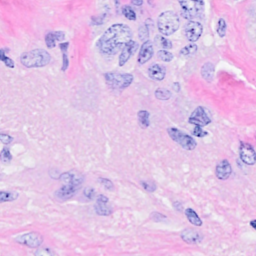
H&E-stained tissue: Breast